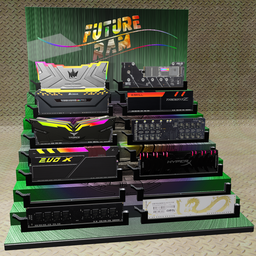
Label: electronics